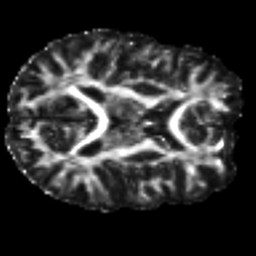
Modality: FA
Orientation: axial
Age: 26
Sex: male
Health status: ill
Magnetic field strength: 3 T
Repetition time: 8.4 s
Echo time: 0.0926 s